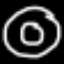
Label: donut